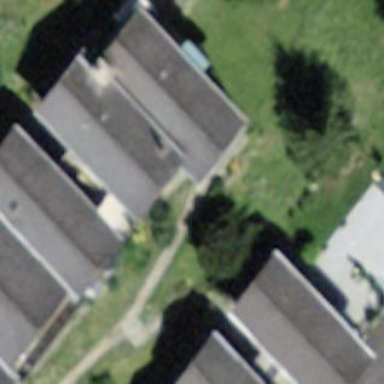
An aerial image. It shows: Simple and straightforward house.